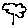
Label: tree